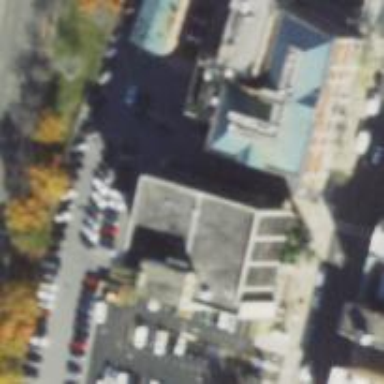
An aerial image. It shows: Government office.